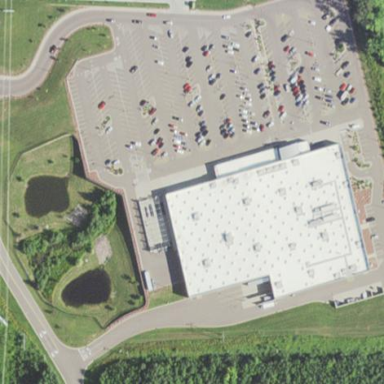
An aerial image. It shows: Retail building housing supermarket.